Question: What is the measurement shown in the image?
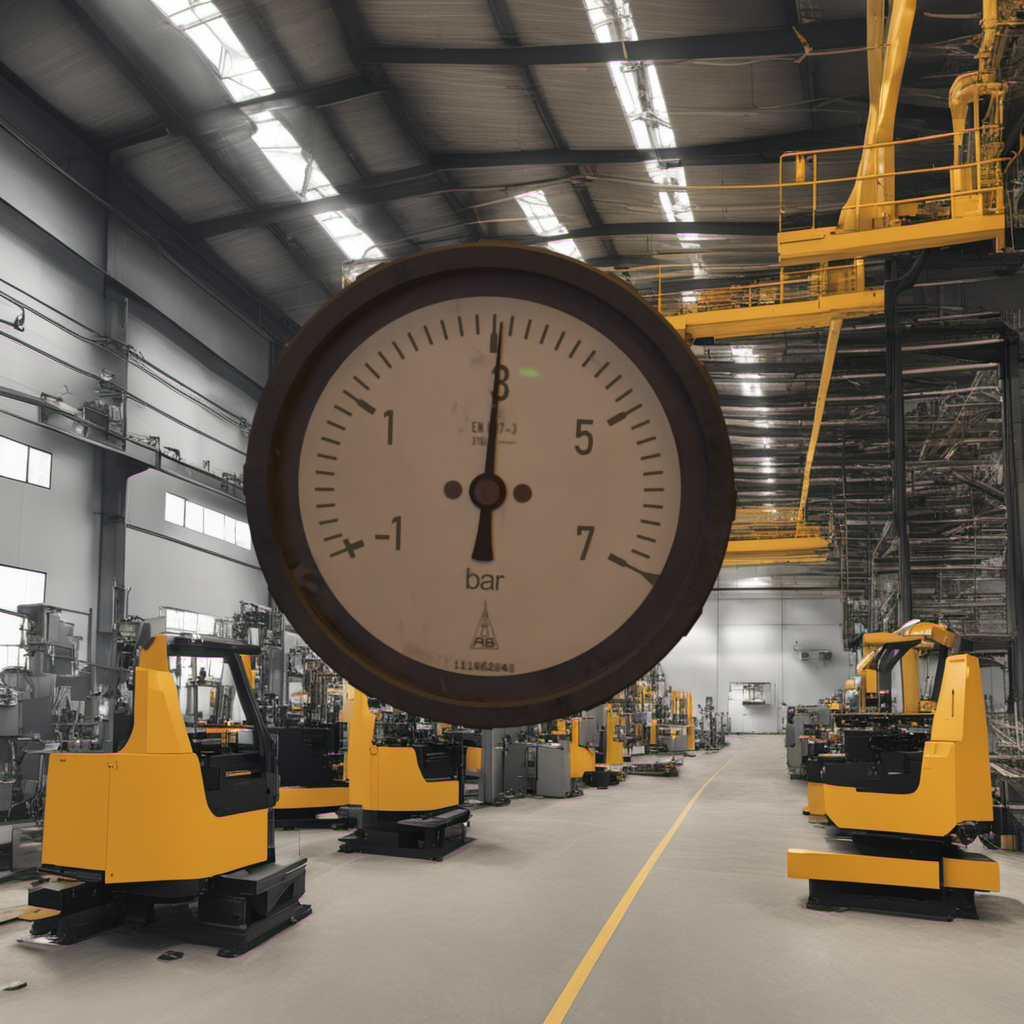
Answer: The result is 3.08
Question: What is the range of the measurement shown in the image?
Answer: The range is from -1 to 7
Question: What is the minimum and maximum reading range of the measurement in the image?
Answer: The minimum value is -1 and the maximum value is 7